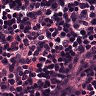
Metastatic tissue present: no